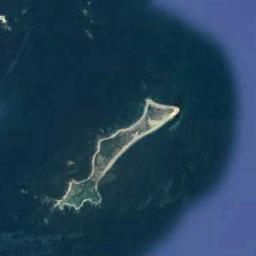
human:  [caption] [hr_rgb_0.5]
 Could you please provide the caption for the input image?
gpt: The long strip island has some vegetation and beaches and the waters around the island is light blue .

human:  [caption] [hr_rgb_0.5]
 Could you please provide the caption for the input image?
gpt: The islands are not large .

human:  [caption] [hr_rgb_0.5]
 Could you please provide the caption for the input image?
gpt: The long green island is surrounded by blue sea water  The island has a green and yellow-brown color, And there is a white sand beach in the outer circle .

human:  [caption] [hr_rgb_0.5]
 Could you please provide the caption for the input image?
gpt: The island is surrounded by water .

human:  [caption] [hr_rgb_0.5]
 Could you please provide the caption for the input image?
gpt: The green island with sand beach is on a blue sea .